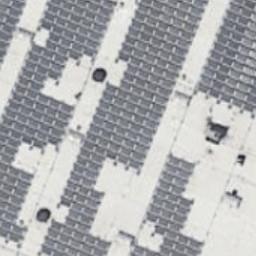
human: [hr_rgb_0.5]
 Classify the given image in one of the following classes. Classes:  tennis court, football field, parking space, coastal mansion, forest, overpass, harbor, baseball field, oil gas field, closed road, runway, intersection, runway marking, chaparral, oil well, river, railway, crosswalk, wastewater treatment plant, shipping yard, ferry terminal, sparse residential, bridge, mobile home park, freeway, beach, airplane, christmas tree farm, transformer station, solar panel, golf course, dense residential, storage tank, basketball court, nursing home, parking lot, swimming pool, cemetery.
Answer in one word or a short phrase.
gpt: solar panel